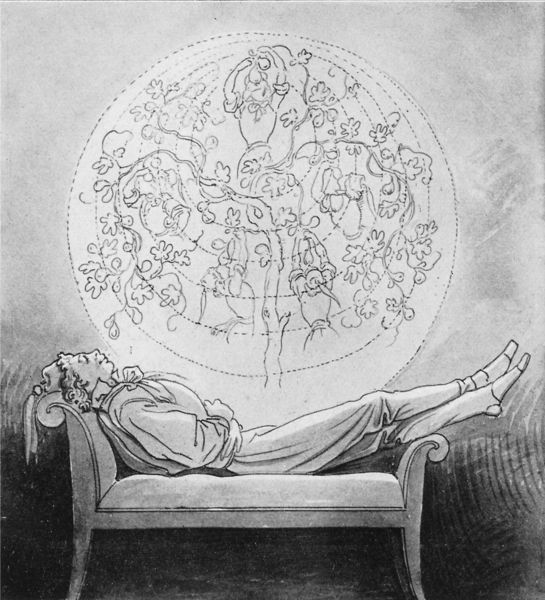
Titel: Ein Traum
Künstler: Moritz Schwind
Institution: Privatsammlung
Schlagwörter: baum, dunkel, mann, schlaf, weiß, frau, grau, zeichnung, hose, mütze, wand, mantel, kreis, feigen, lächeln, sofa, liegen, schlafen, grafik, bank, tusch, streifen, bett, junge, canapee, chaiselonge, tusche, traum, druck, schwarz-weiß, radierung, stich, strich, bleistift, kugel, schuh, biedermeier, dunke, troddel, chaiselongue, liegt, konzentrisch, tuschzeichnung, plfanze, schlafmütze, schläfer, wilhelm busch